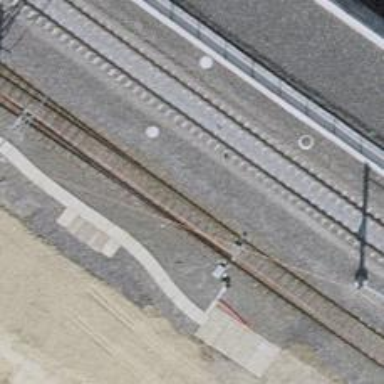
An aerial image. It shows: Siding railway track with electrified contact line.